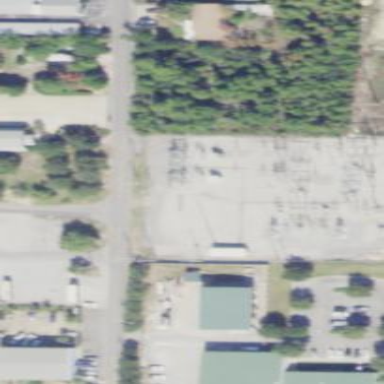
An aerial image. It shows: Outdoor power substation surrounded by fence. The substation is specifically for distribution purposes.